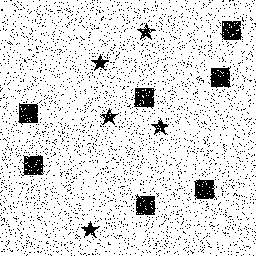
Squares: 7
Triangles: 0
Stars: 5
Total shapes: 12